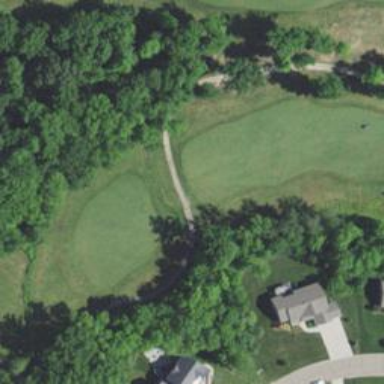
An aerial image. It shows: Service road on bridge for golf carts.